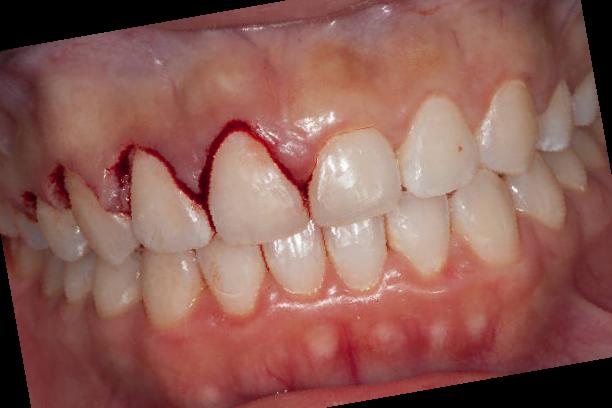
Condition: Gingivitis